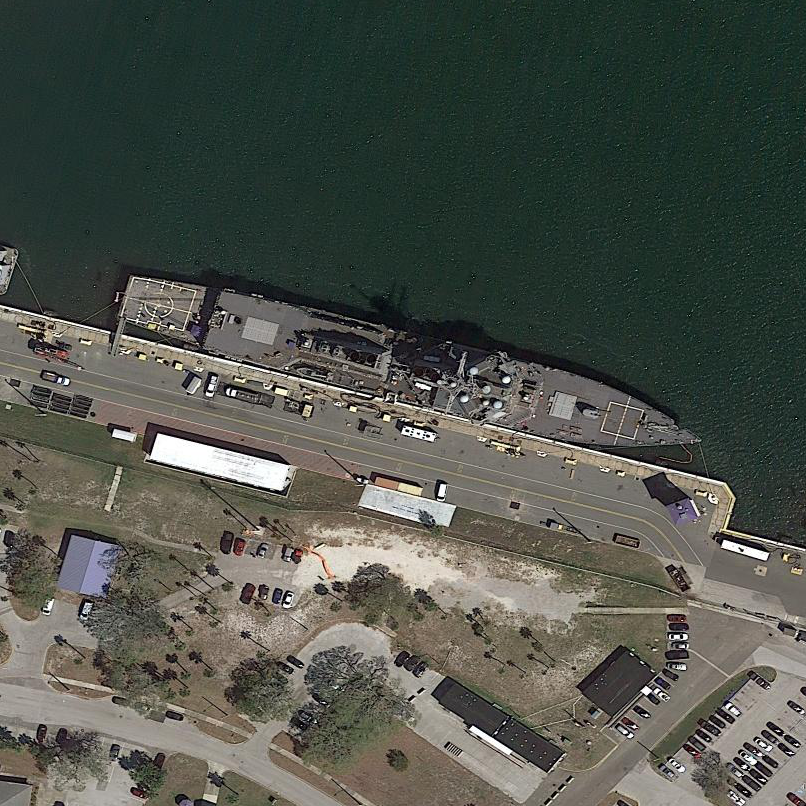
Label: destroyer